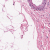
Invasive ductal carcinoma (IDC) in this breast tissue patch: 0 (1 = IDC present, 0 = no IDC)